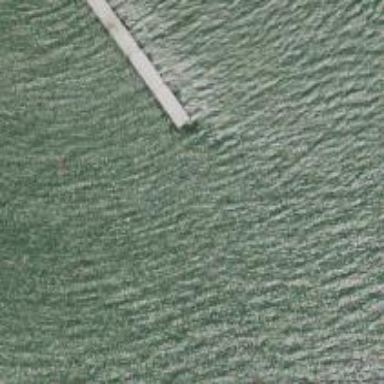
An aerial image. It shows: Breakwater structure.